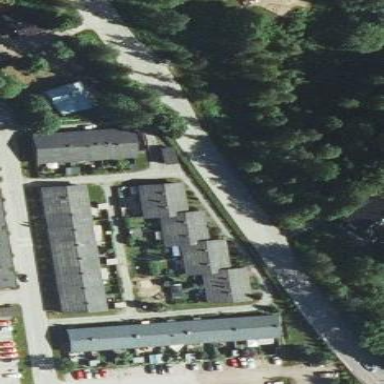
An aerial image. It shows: Terrace building.